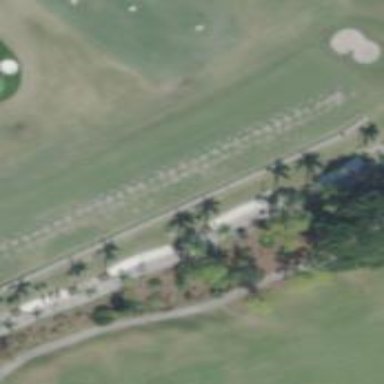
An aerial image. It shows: Golf fairway surrounded by grass.